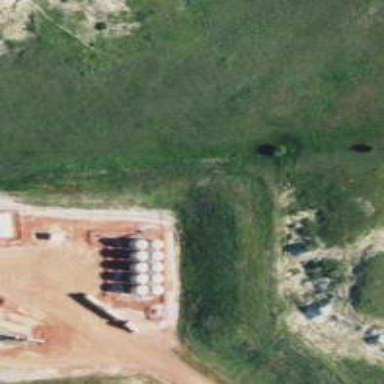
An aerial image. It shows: Storage tank that is man-made.